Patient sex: M
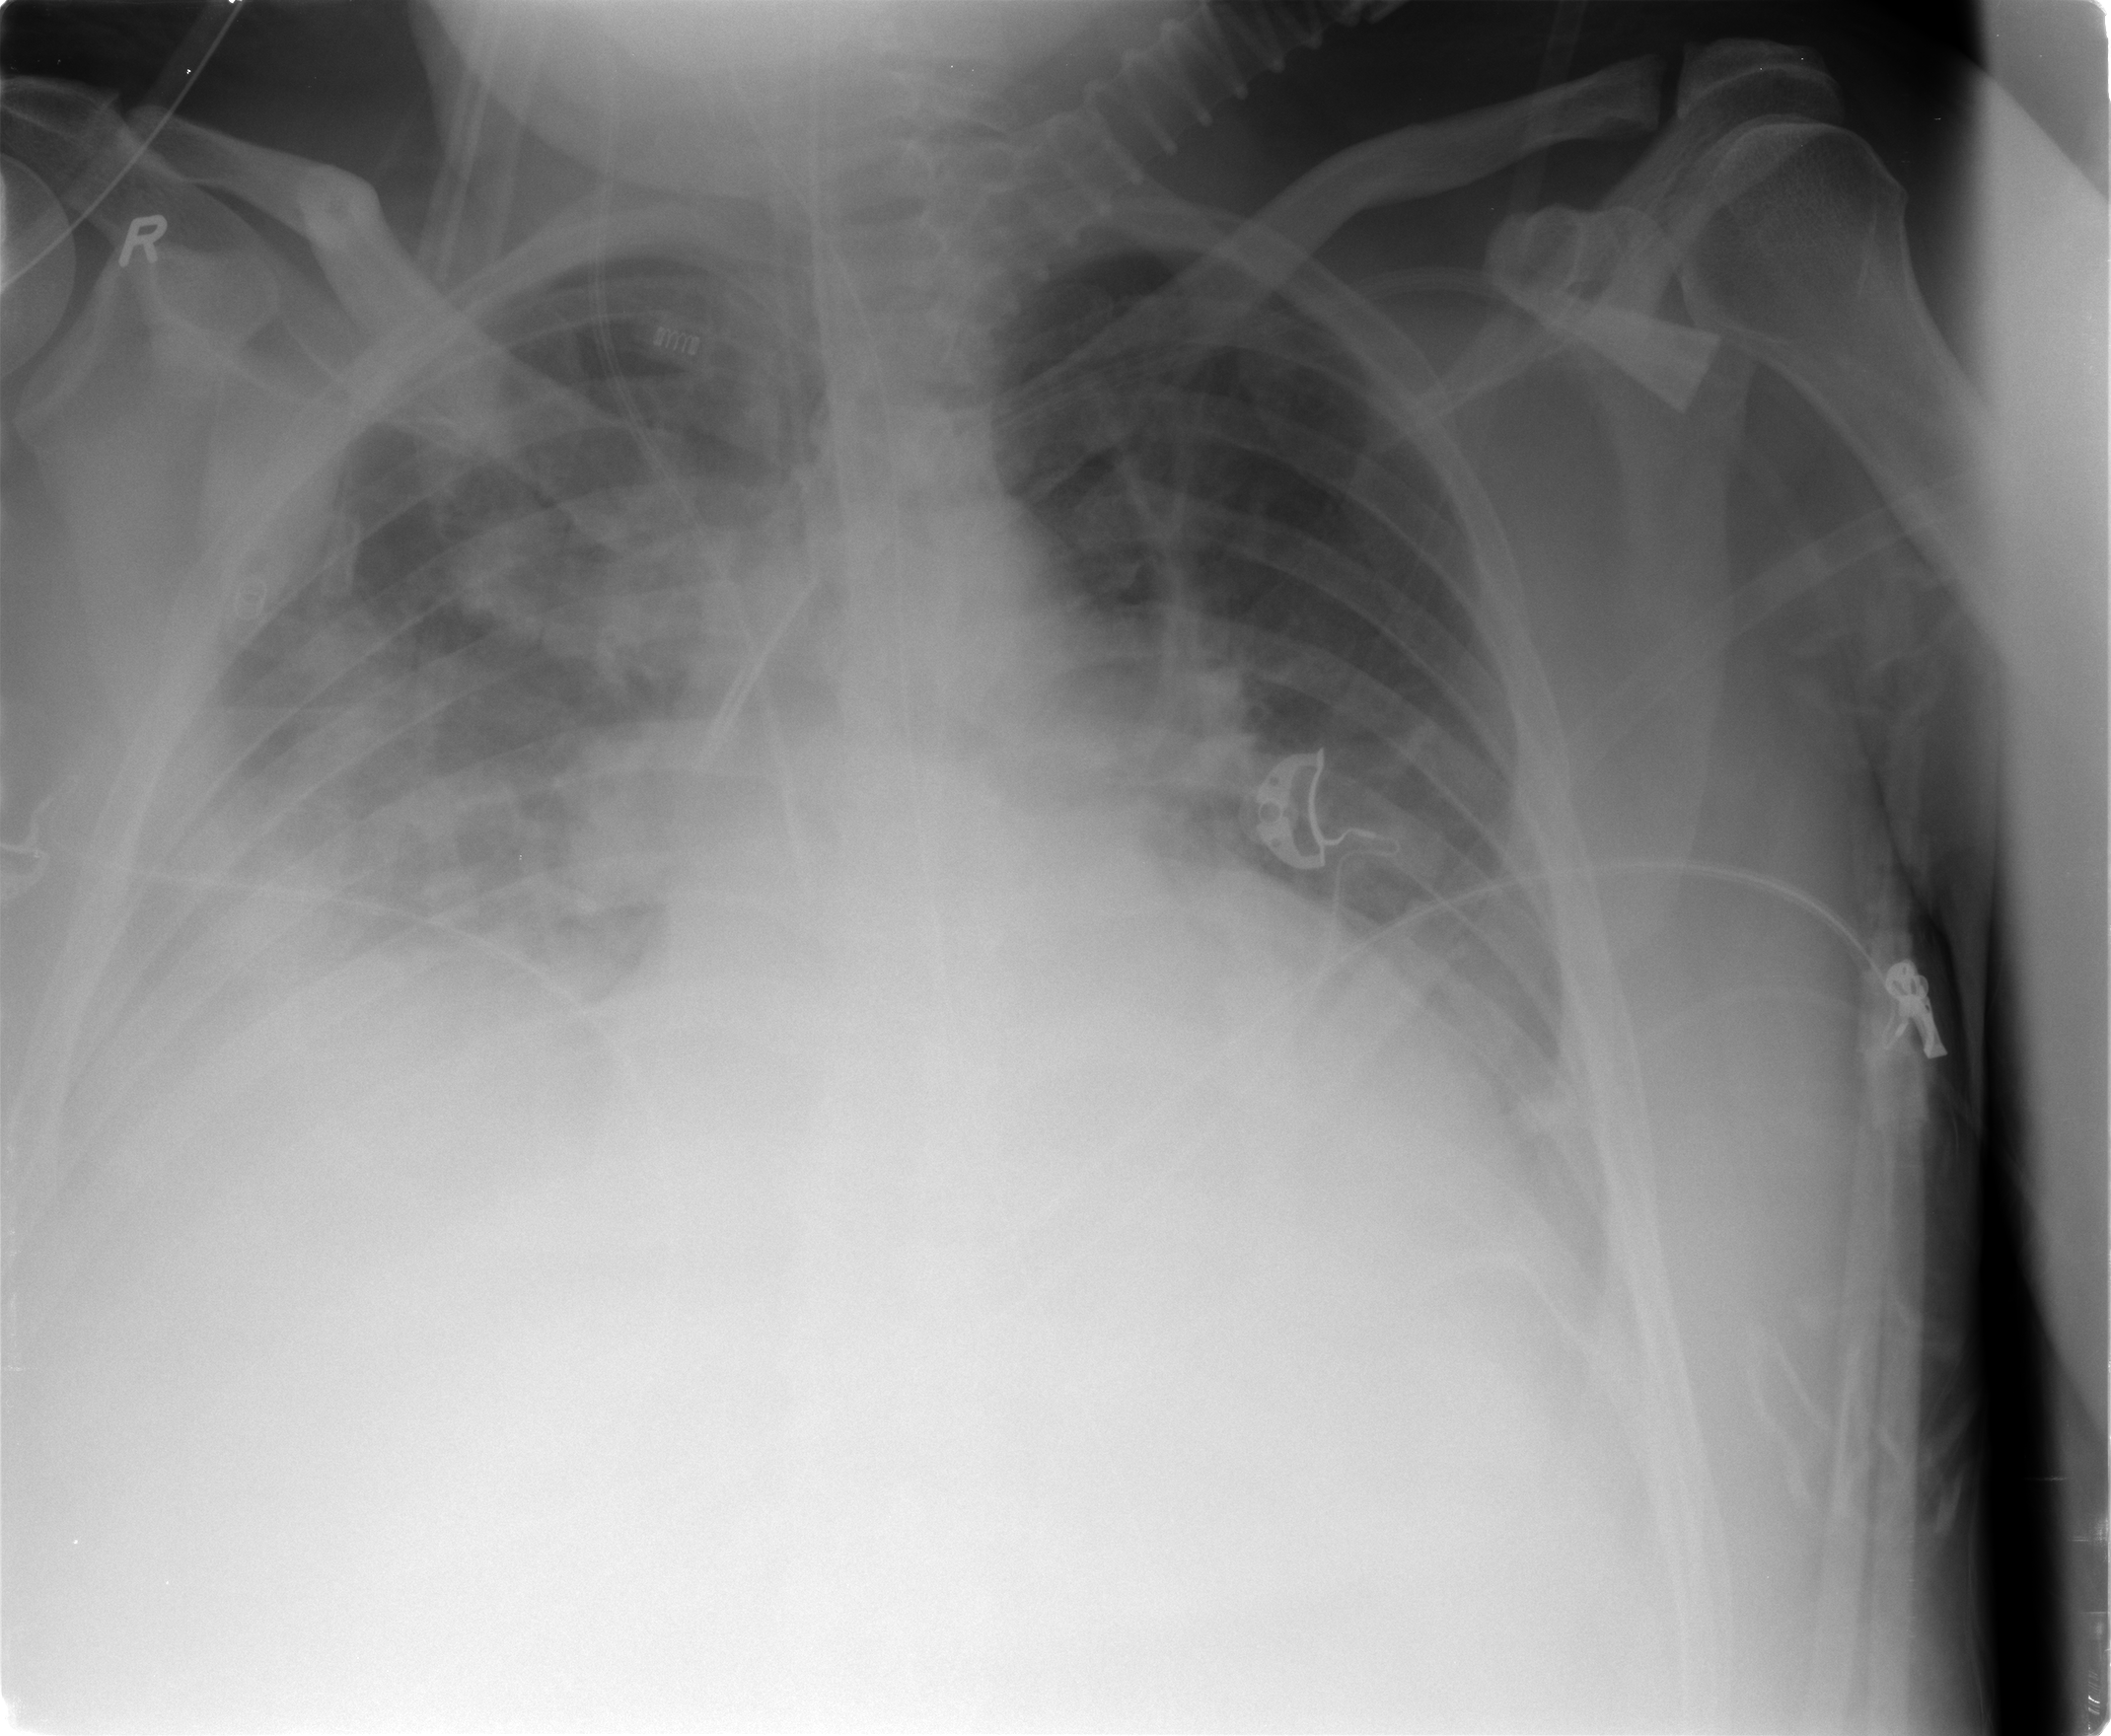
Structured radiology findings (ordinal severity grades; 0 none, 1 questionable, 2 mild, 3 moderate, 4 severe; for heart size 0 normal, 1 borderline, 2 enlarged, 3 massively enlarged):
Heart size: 2
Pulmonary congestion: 2
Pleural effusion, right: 3
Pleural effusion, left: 2
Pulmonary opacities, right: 3
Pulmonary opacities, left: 1
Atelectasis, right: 3
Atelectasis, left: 2